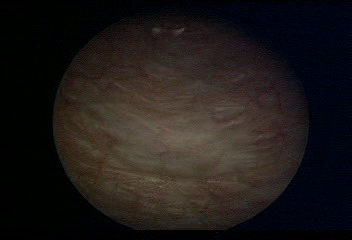
Modality: WLC
Class: Normal mucosa
Bladder cancer association: No